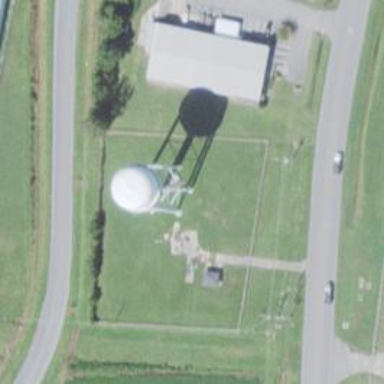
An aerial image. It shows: Water tower that is man-made.